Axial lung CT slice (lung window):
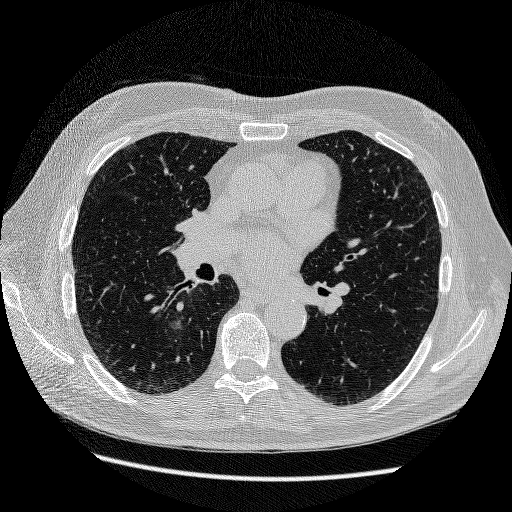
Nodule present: yes
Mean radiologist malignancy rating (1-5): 3